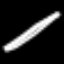
Label: pencil